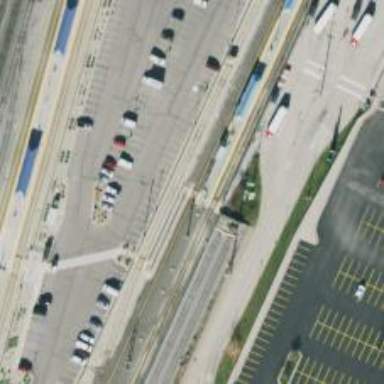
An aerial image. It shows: Crossing for the railway.